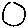
Label: circle